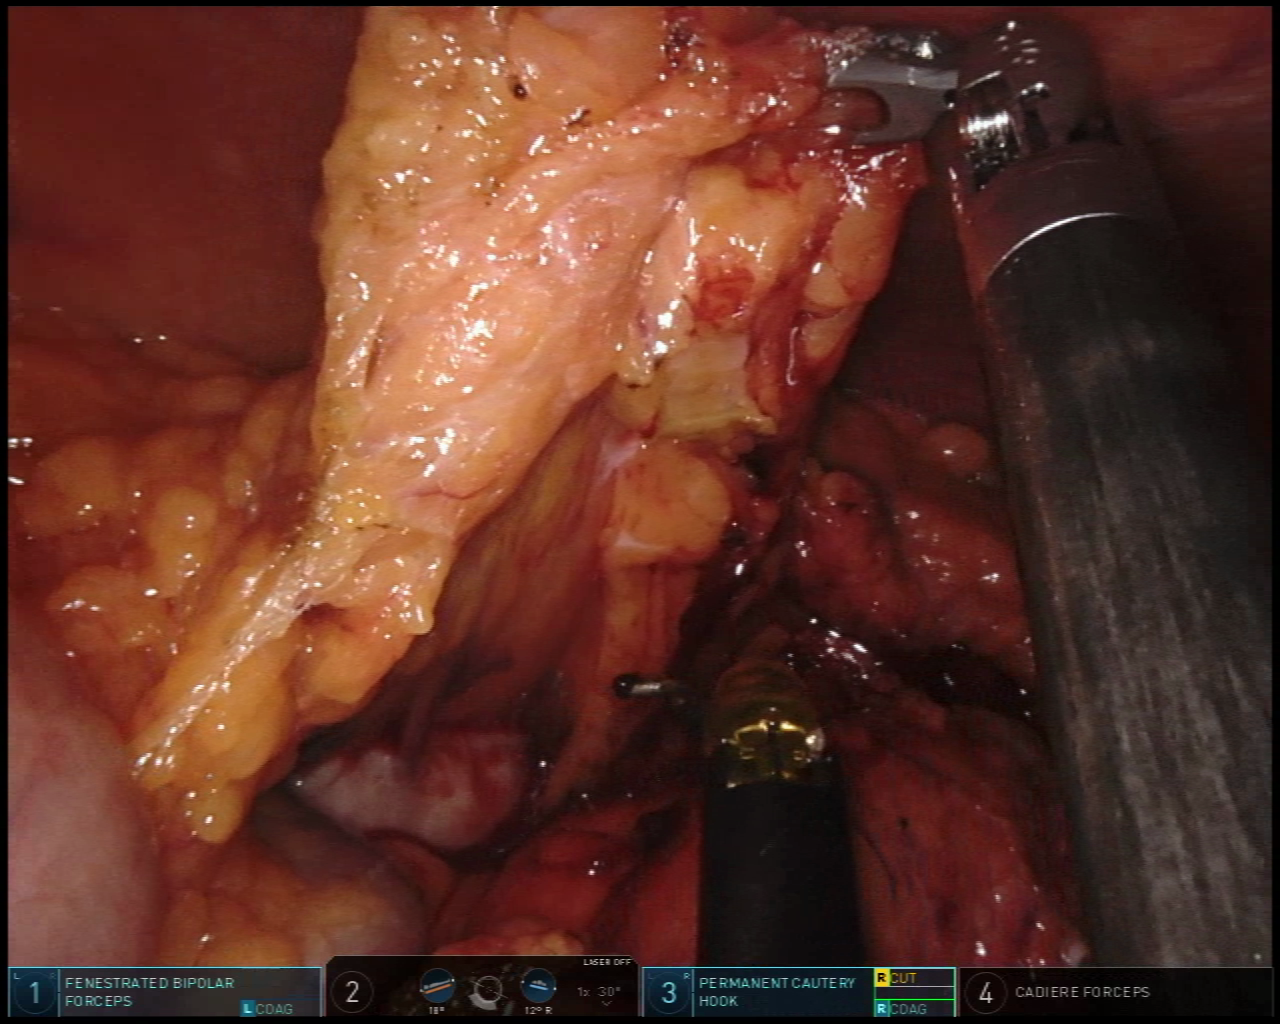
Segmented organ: stomach
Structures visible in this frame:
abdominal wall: yes
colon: yes
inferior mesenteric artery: no
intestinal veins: no
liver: no
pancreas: no
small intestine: no
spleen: no
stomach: yes
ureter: no
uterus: no
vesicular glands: no